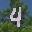
Label: 4